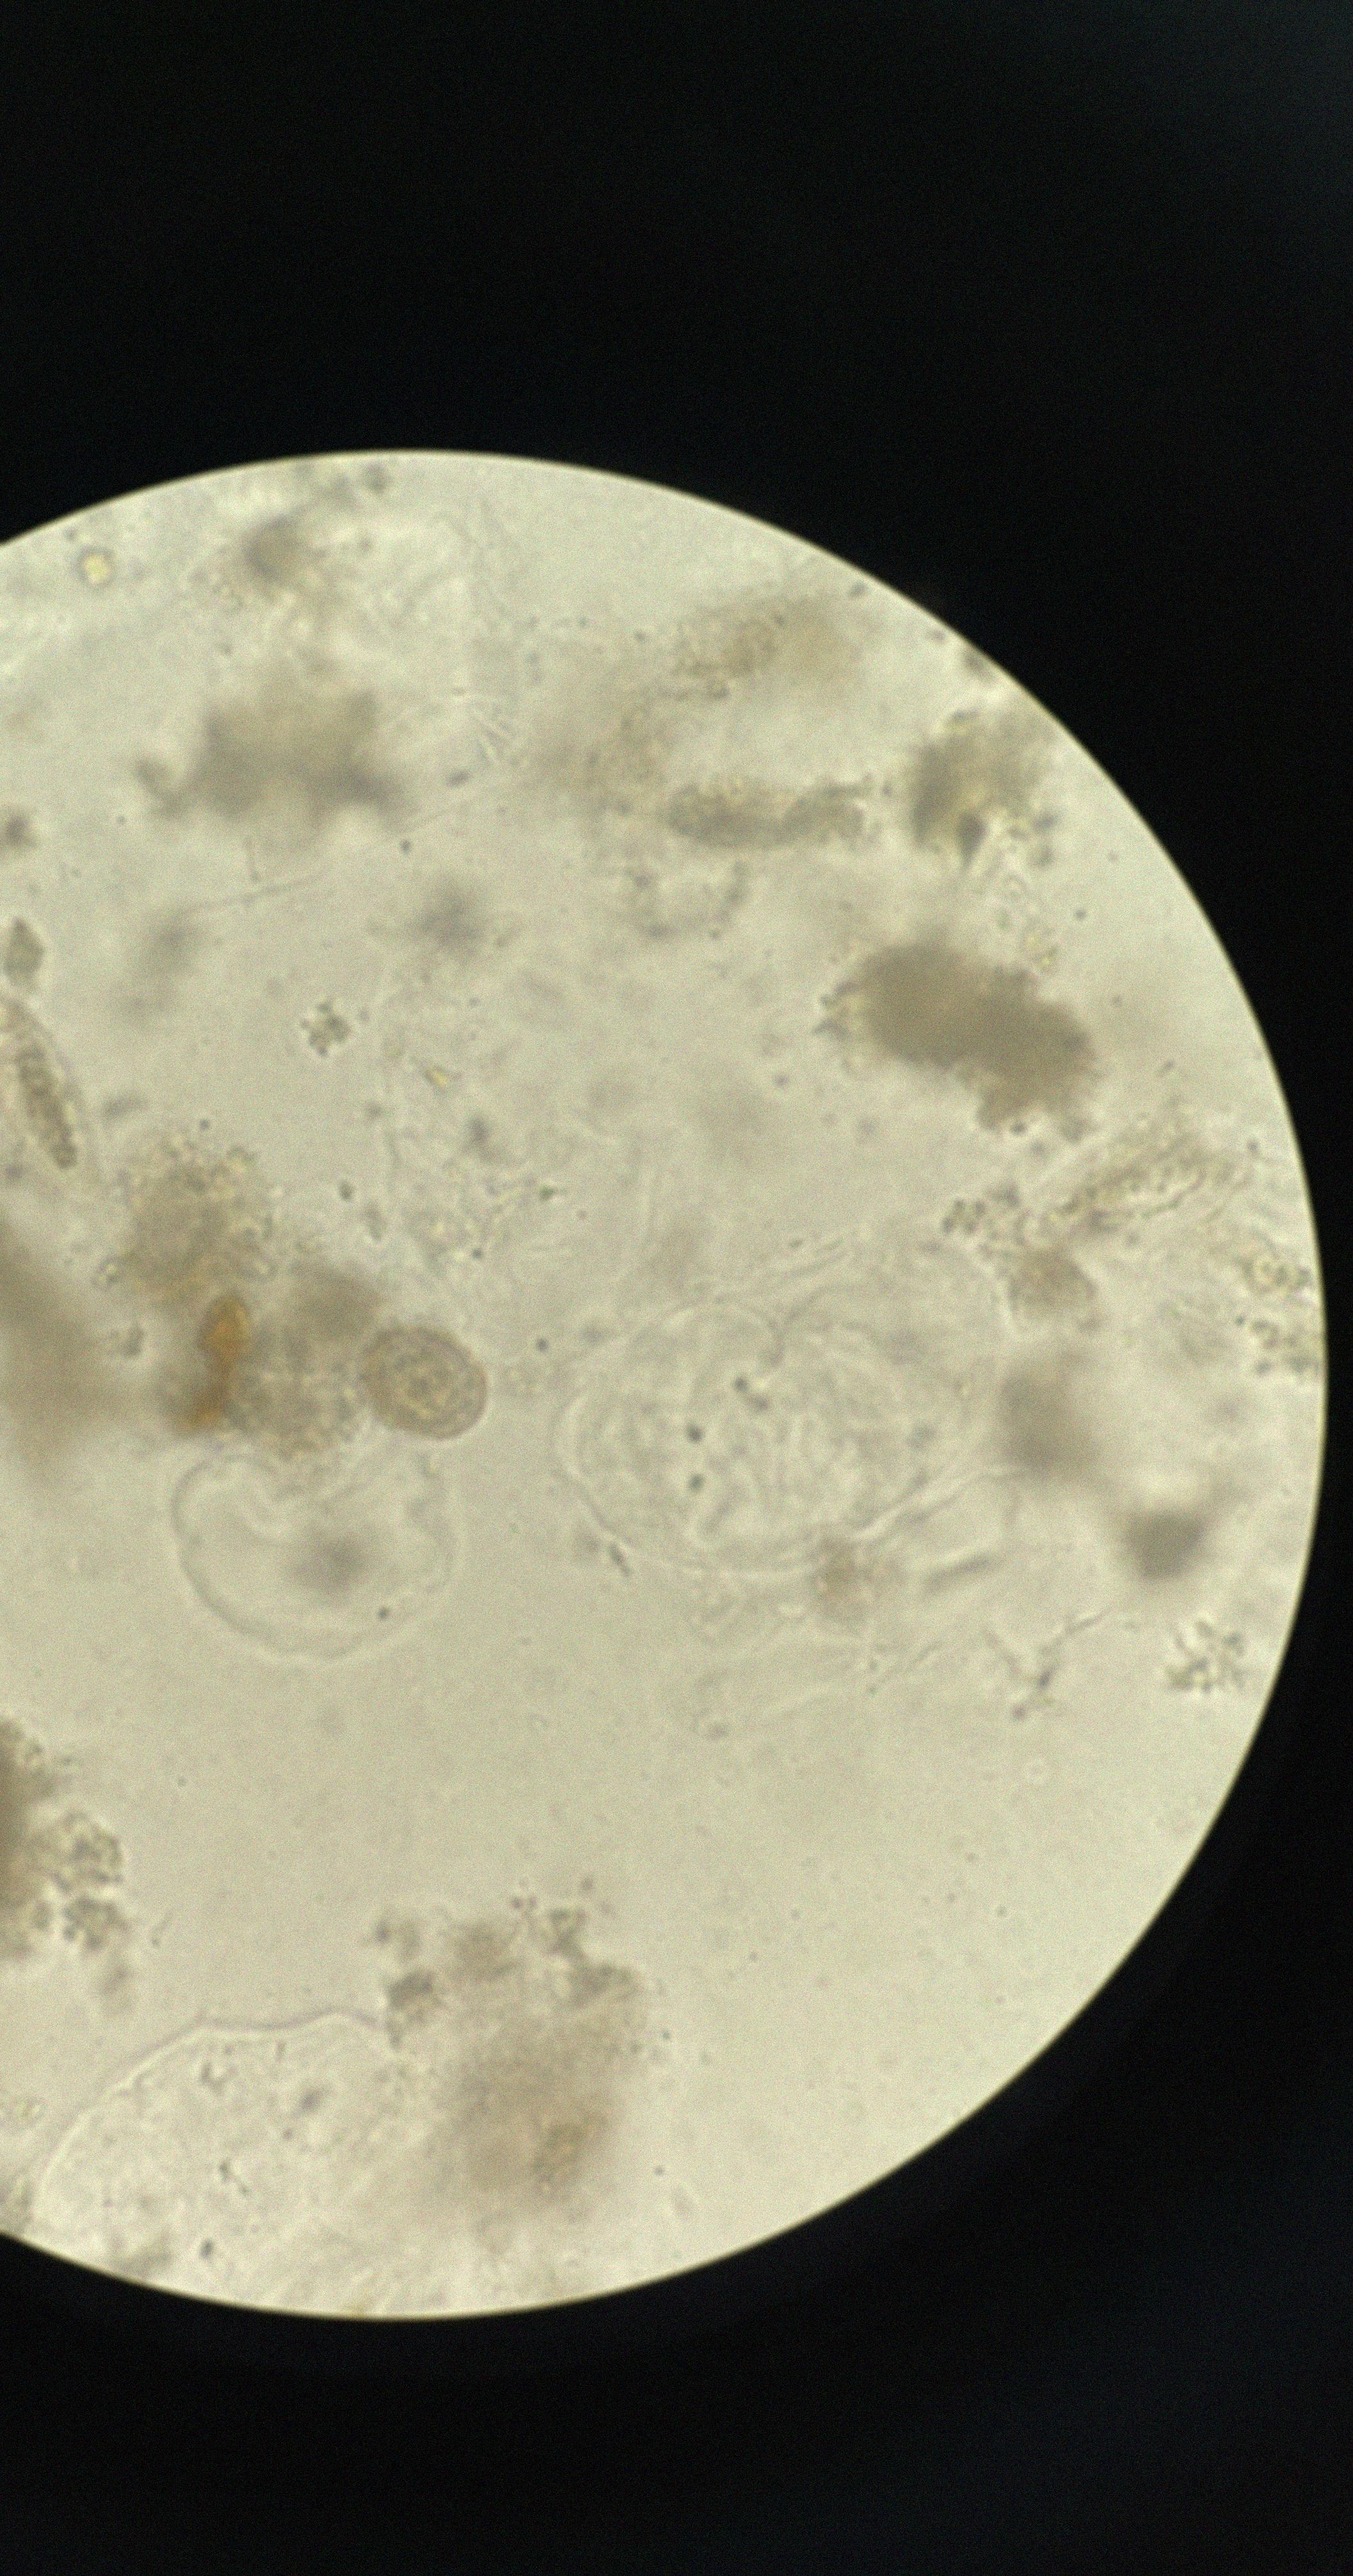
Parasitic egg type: Hymenolepis nana